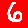
Digit: 6